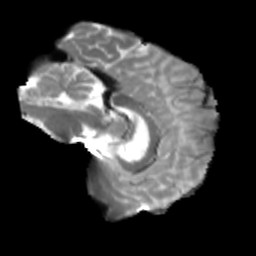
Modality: T2w
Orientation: sagittal
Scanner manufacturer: siemens
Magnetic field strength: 3 T
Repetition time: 4 s
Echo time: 0.0594 s